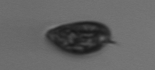
Label: Prorocentrum_triestinum